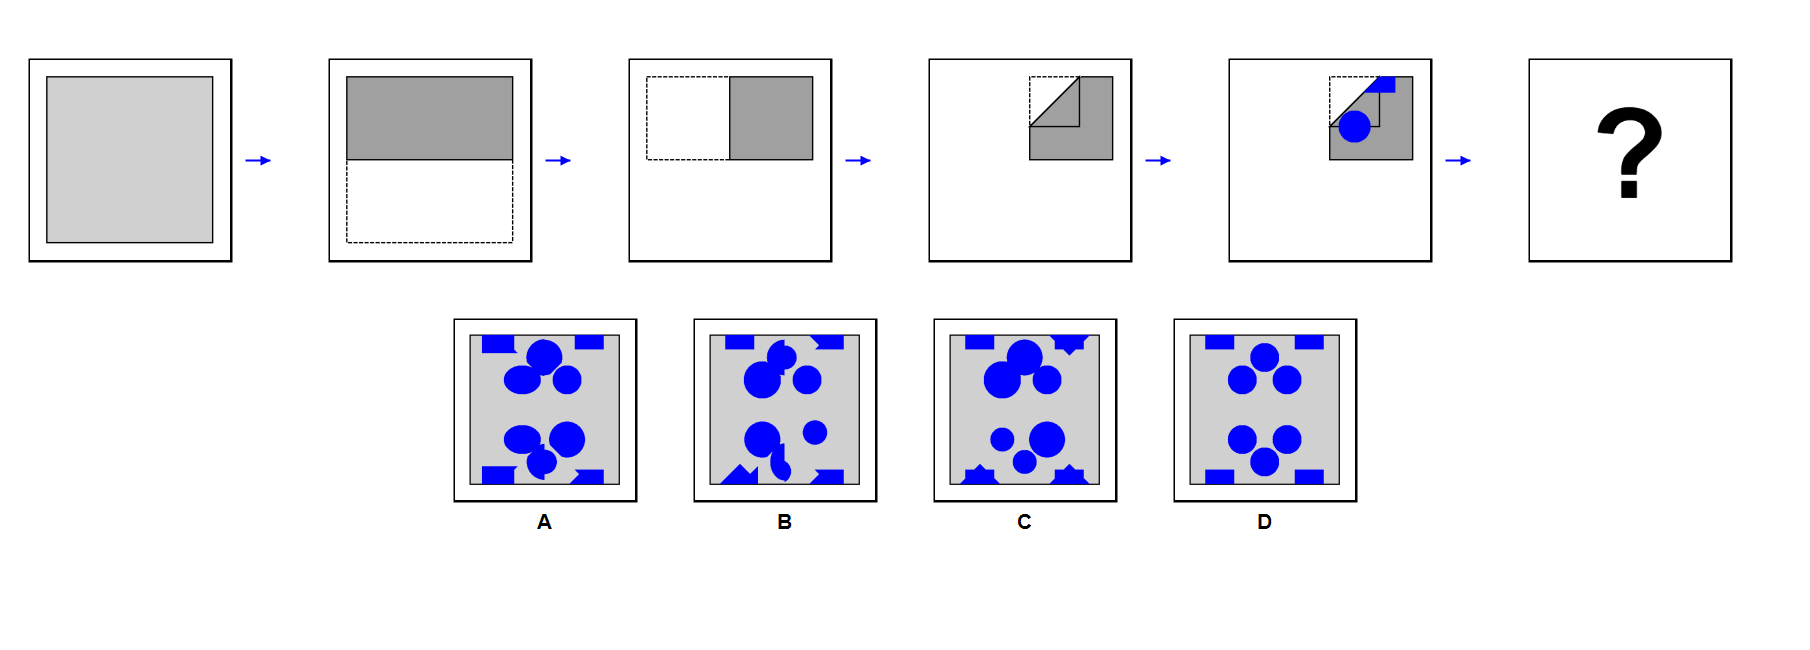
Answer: D